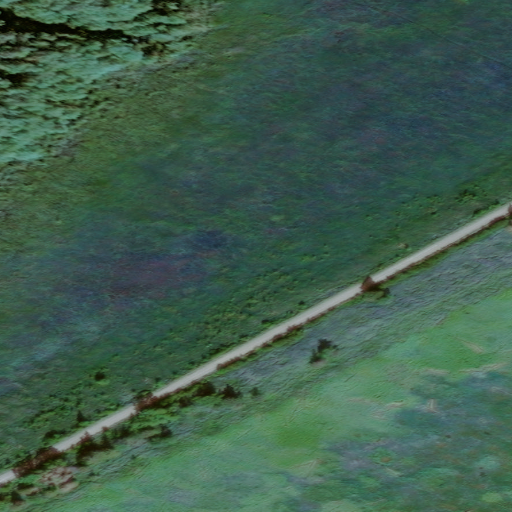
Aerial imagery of beach in Alaska named Cottonwood Beach containing only unknown